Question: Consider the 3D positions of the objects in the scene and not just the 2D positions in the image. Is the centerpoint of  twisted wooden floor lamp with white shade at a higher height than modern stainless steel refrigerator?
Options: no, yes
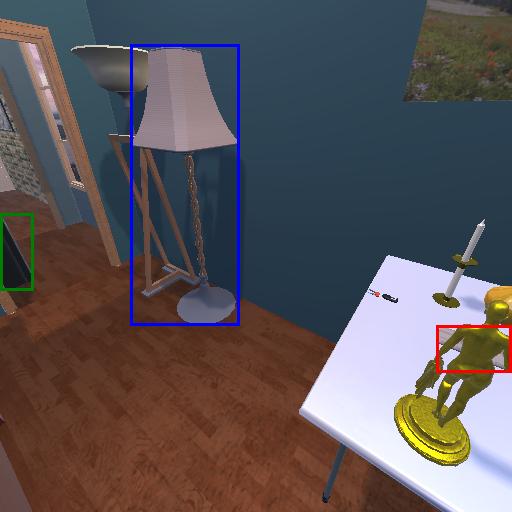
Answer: no